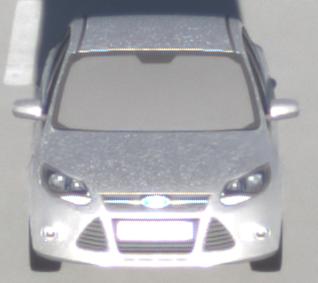
Make: Ford
Model: Focus 1.6 Ti-VCT
Detailed model: Focus (III)
Model produced from: 2011/09
Model produced until: 2014/09
Doors: 5
Color: white
Road condition: dry road
Daytime: sunrise or sunset
Contrast: high contrast